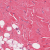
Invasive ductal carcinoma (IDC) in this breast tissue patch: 0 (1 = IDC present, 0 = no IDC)